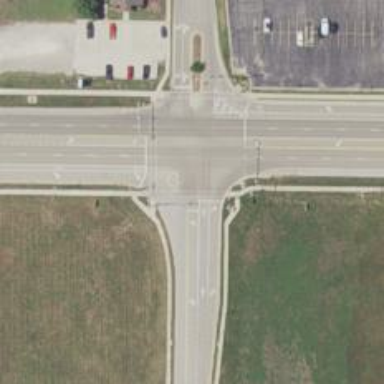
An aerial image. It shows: Crossing on the road with line markings.